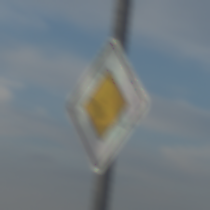
Verkehrszeichen: Vorfahrtsstrasse
Umgebung: Outdoor, Nature
Tageszeit: SunriseSunset
Wetter: PartlyCloudy
Licht: Natural
Jahreszeit: NotSpecified
Kontrast: MediumContrast